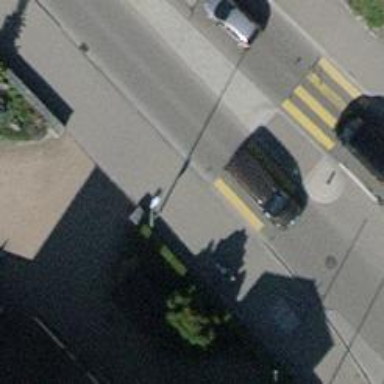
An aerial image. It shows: Pedestrian crossing with zebra markings on footway.